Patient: sex M, age 35
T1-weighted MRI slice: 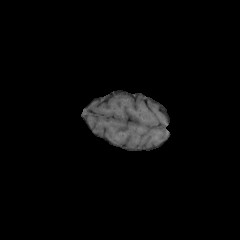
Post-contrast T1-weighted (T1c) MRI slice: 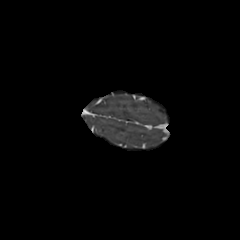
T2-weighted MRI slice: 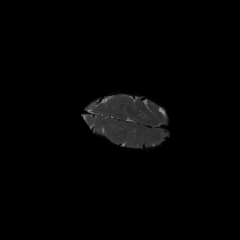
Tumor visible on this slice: yes
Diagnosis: Astrocytoma, IDH-wildtype
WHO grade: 2